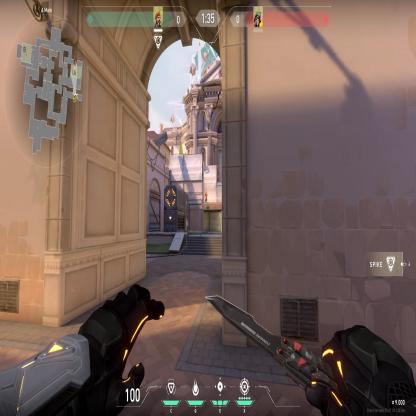
Label: enemy